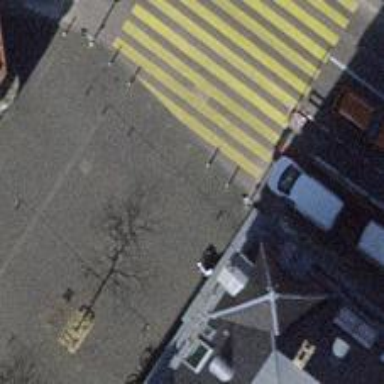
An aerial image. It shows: Bollard.